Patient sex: F
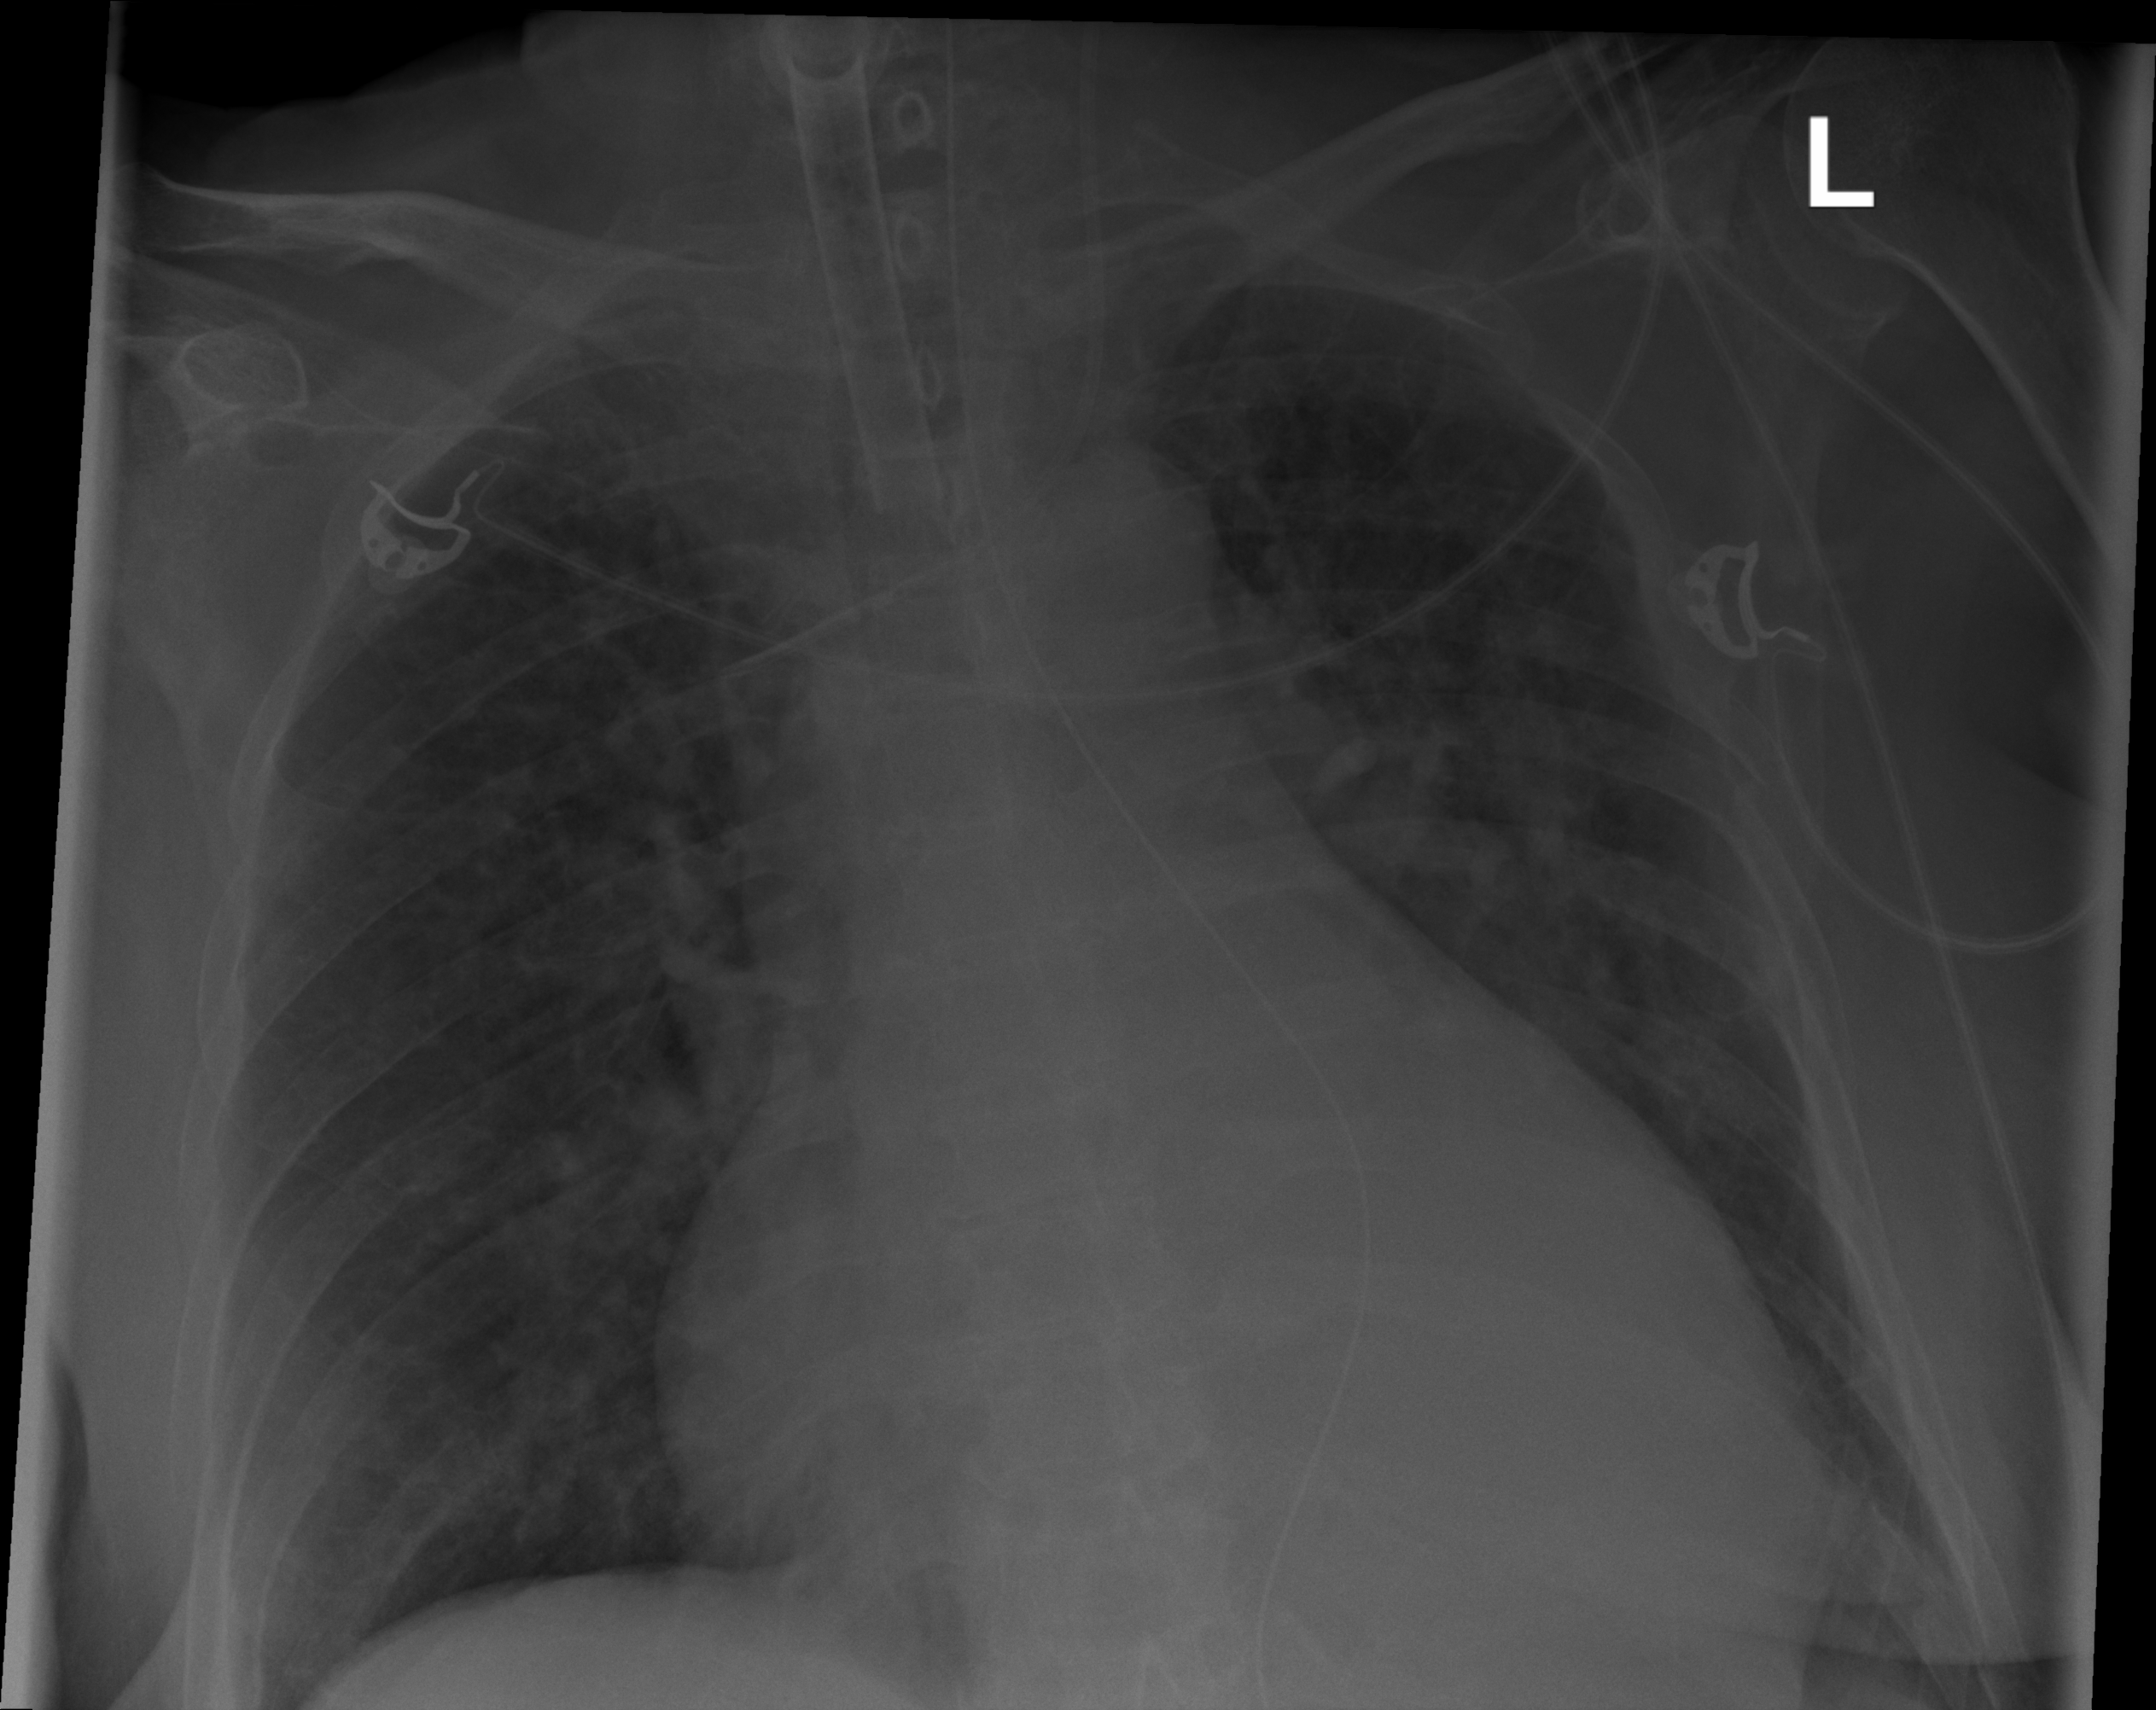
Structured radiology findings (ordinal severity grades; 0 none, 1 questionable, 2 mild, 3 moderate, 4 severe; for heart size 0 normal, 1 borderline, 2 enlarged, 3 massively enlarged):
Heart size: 3
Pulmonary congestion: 2
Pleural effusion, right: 0
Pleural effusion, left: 0
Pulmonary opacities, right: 0
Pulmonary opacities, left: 0
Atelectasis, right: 0
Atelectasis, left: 2